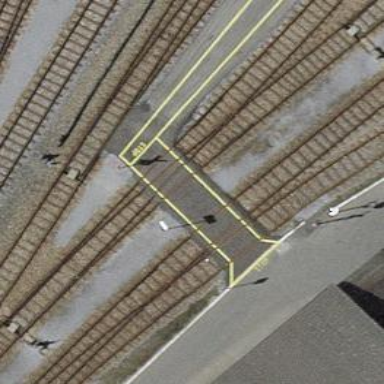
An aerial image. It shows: Single-track railway yard.